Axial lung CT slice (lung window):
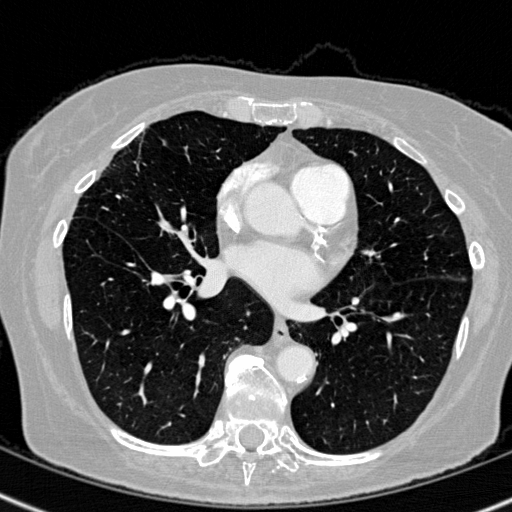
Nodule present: no